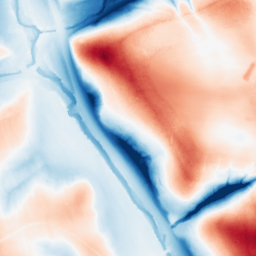
Category: trend_removal
Decomposition family: local_polynomial
Decomposition parameters: window_size: 101
degree: 3
Upsampling method: cubic_catmull_rom
Upsampling parameters: scale: 8
Upsampling scale: 8